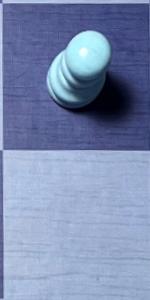
Label: Empty